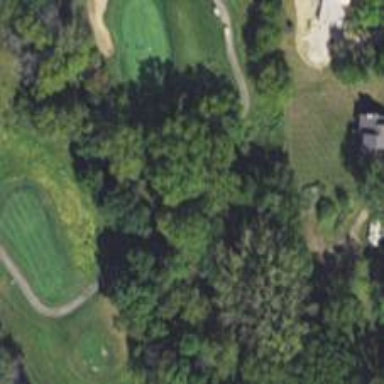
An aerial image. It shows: Pathway for golfing.